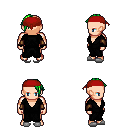
a pixel art fantasy rpg character, male body template, human, light skin, gray robe, gold greaves, green long mohawk hairstyle, red bandana, leather bracers, white slippers, four views (front, back, left, right), 2x2 character sprite sheet, small pixel art, hard edges, no anti-aliasing